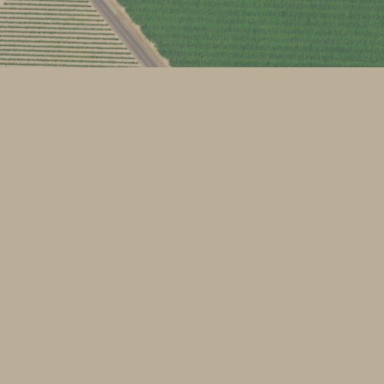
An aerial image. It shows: Vineyard.